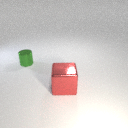
large red metal cube in front of small green metal cylinder